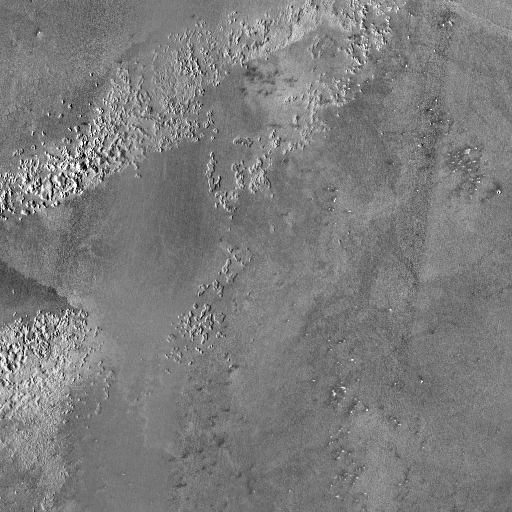
Crater classes present: Background